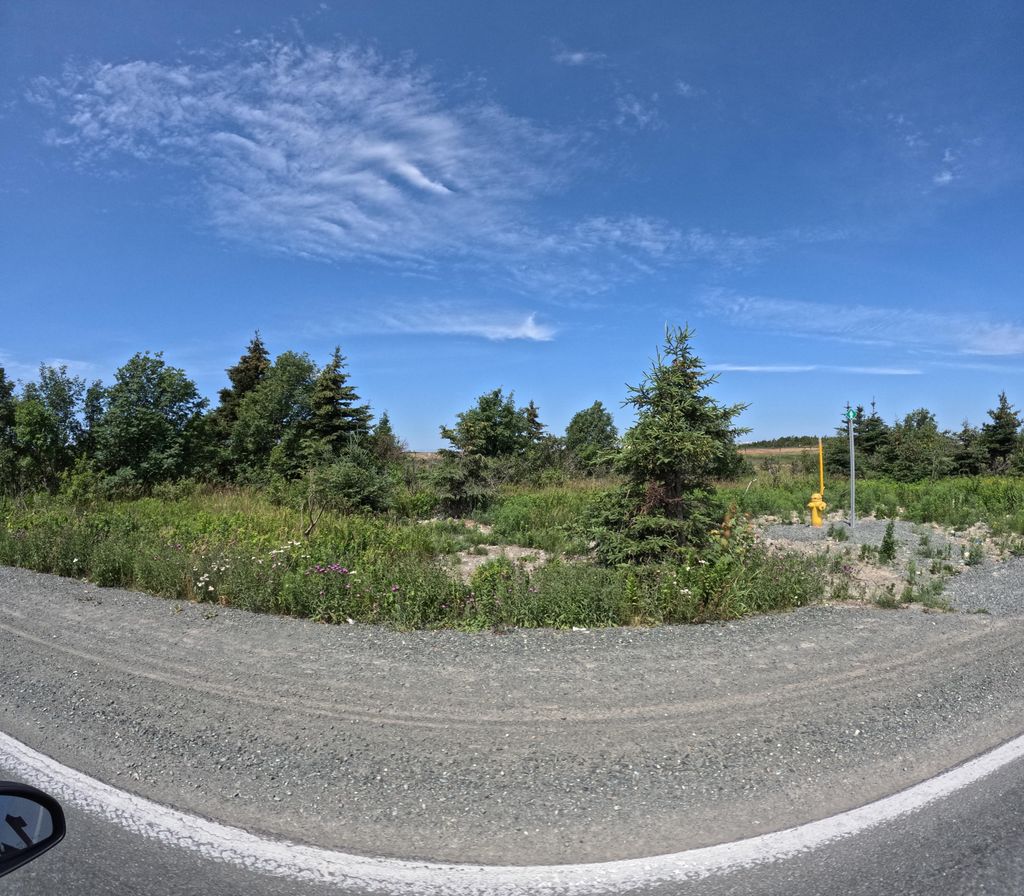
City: st_johns